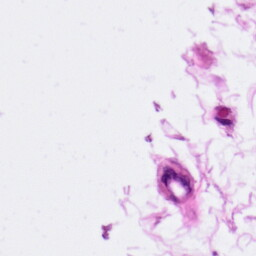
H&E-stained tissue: Pancreatic